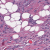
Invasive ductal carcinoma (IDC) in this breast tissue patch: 1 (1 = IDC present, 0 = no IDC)